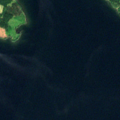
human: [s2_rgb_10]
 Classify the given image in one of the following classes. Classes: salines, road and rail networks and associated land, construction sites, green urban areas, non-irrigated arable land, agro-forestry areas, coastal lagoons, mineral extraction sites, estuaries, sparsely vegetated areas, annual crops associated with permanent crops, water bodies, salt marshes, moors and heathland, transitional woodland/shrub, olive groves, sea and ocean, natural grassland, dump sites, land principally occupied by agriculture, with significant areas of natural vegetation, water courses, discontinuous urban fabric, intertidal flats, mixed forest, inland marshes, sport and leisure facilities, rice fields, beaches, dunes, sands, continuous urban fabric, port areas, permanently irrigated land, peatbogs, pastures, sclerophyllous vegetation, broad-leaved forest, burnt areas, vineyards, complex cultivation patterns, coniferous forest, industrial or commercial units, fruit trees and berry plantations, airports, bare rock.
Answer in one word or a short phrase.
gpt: mixed forest, water bodies